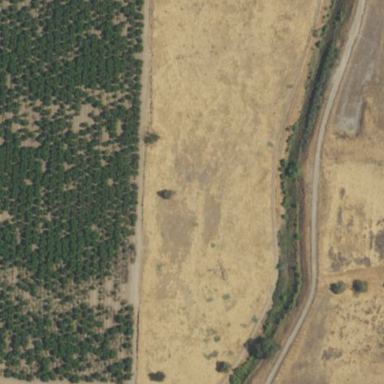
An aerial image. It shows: Orchard.